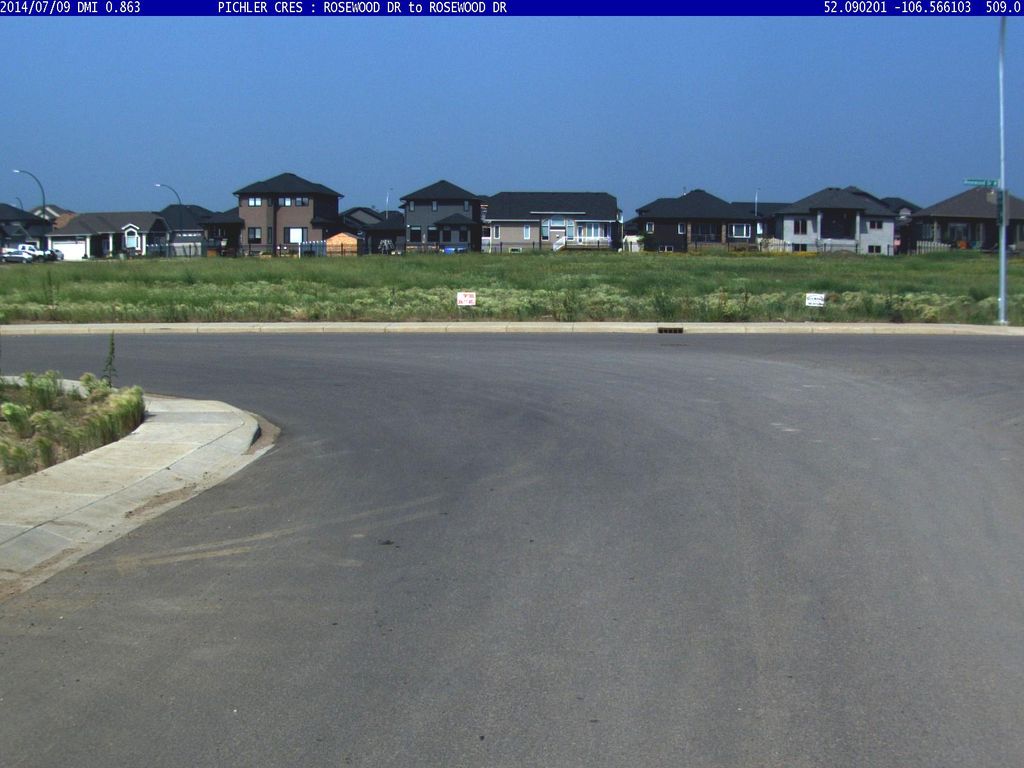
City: saskatoon